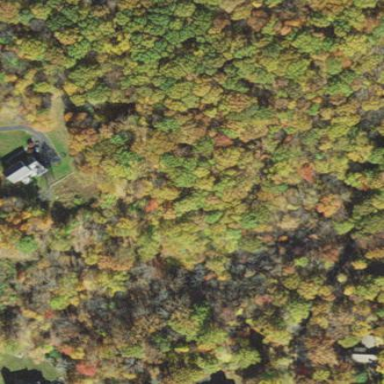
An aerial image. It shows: Existing Preserved Open Space in the woodland area.